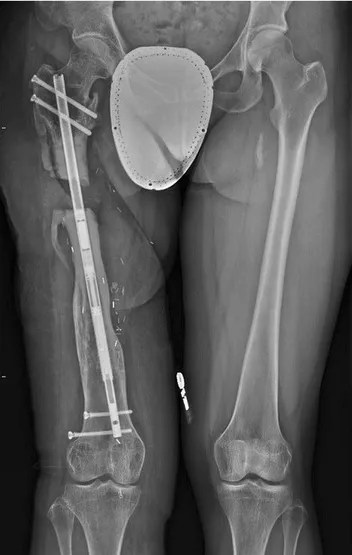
Long leg weight-bearing plain films demonstrating femur after four weeks of lengthening.
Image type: radiology (x_ray)